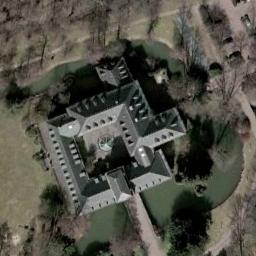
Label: church